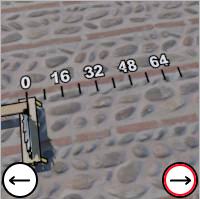
Task: length
Answer: 0
First scale value: 16.0